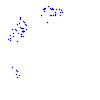
Particle: proton